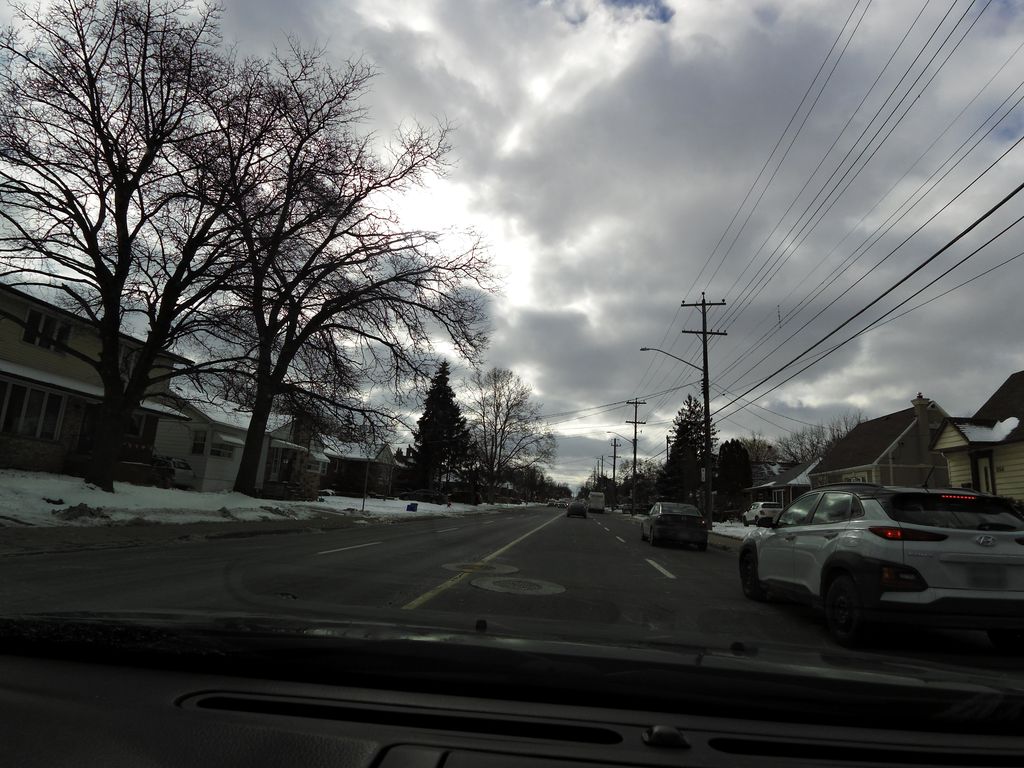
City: hamilton